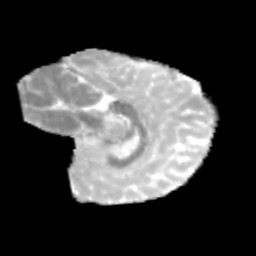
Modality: MD
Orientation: sagittal
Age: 11
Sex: male
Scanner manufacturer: siemens
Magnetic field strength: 3 T
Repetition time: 3.8 s
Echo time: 0.07 s